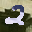
Label: 2